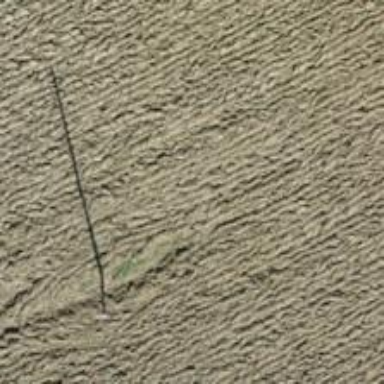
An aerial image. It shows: Power pole.